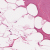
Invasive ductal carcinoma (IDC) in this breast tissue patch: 0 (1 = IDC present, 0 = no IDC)